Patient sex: M
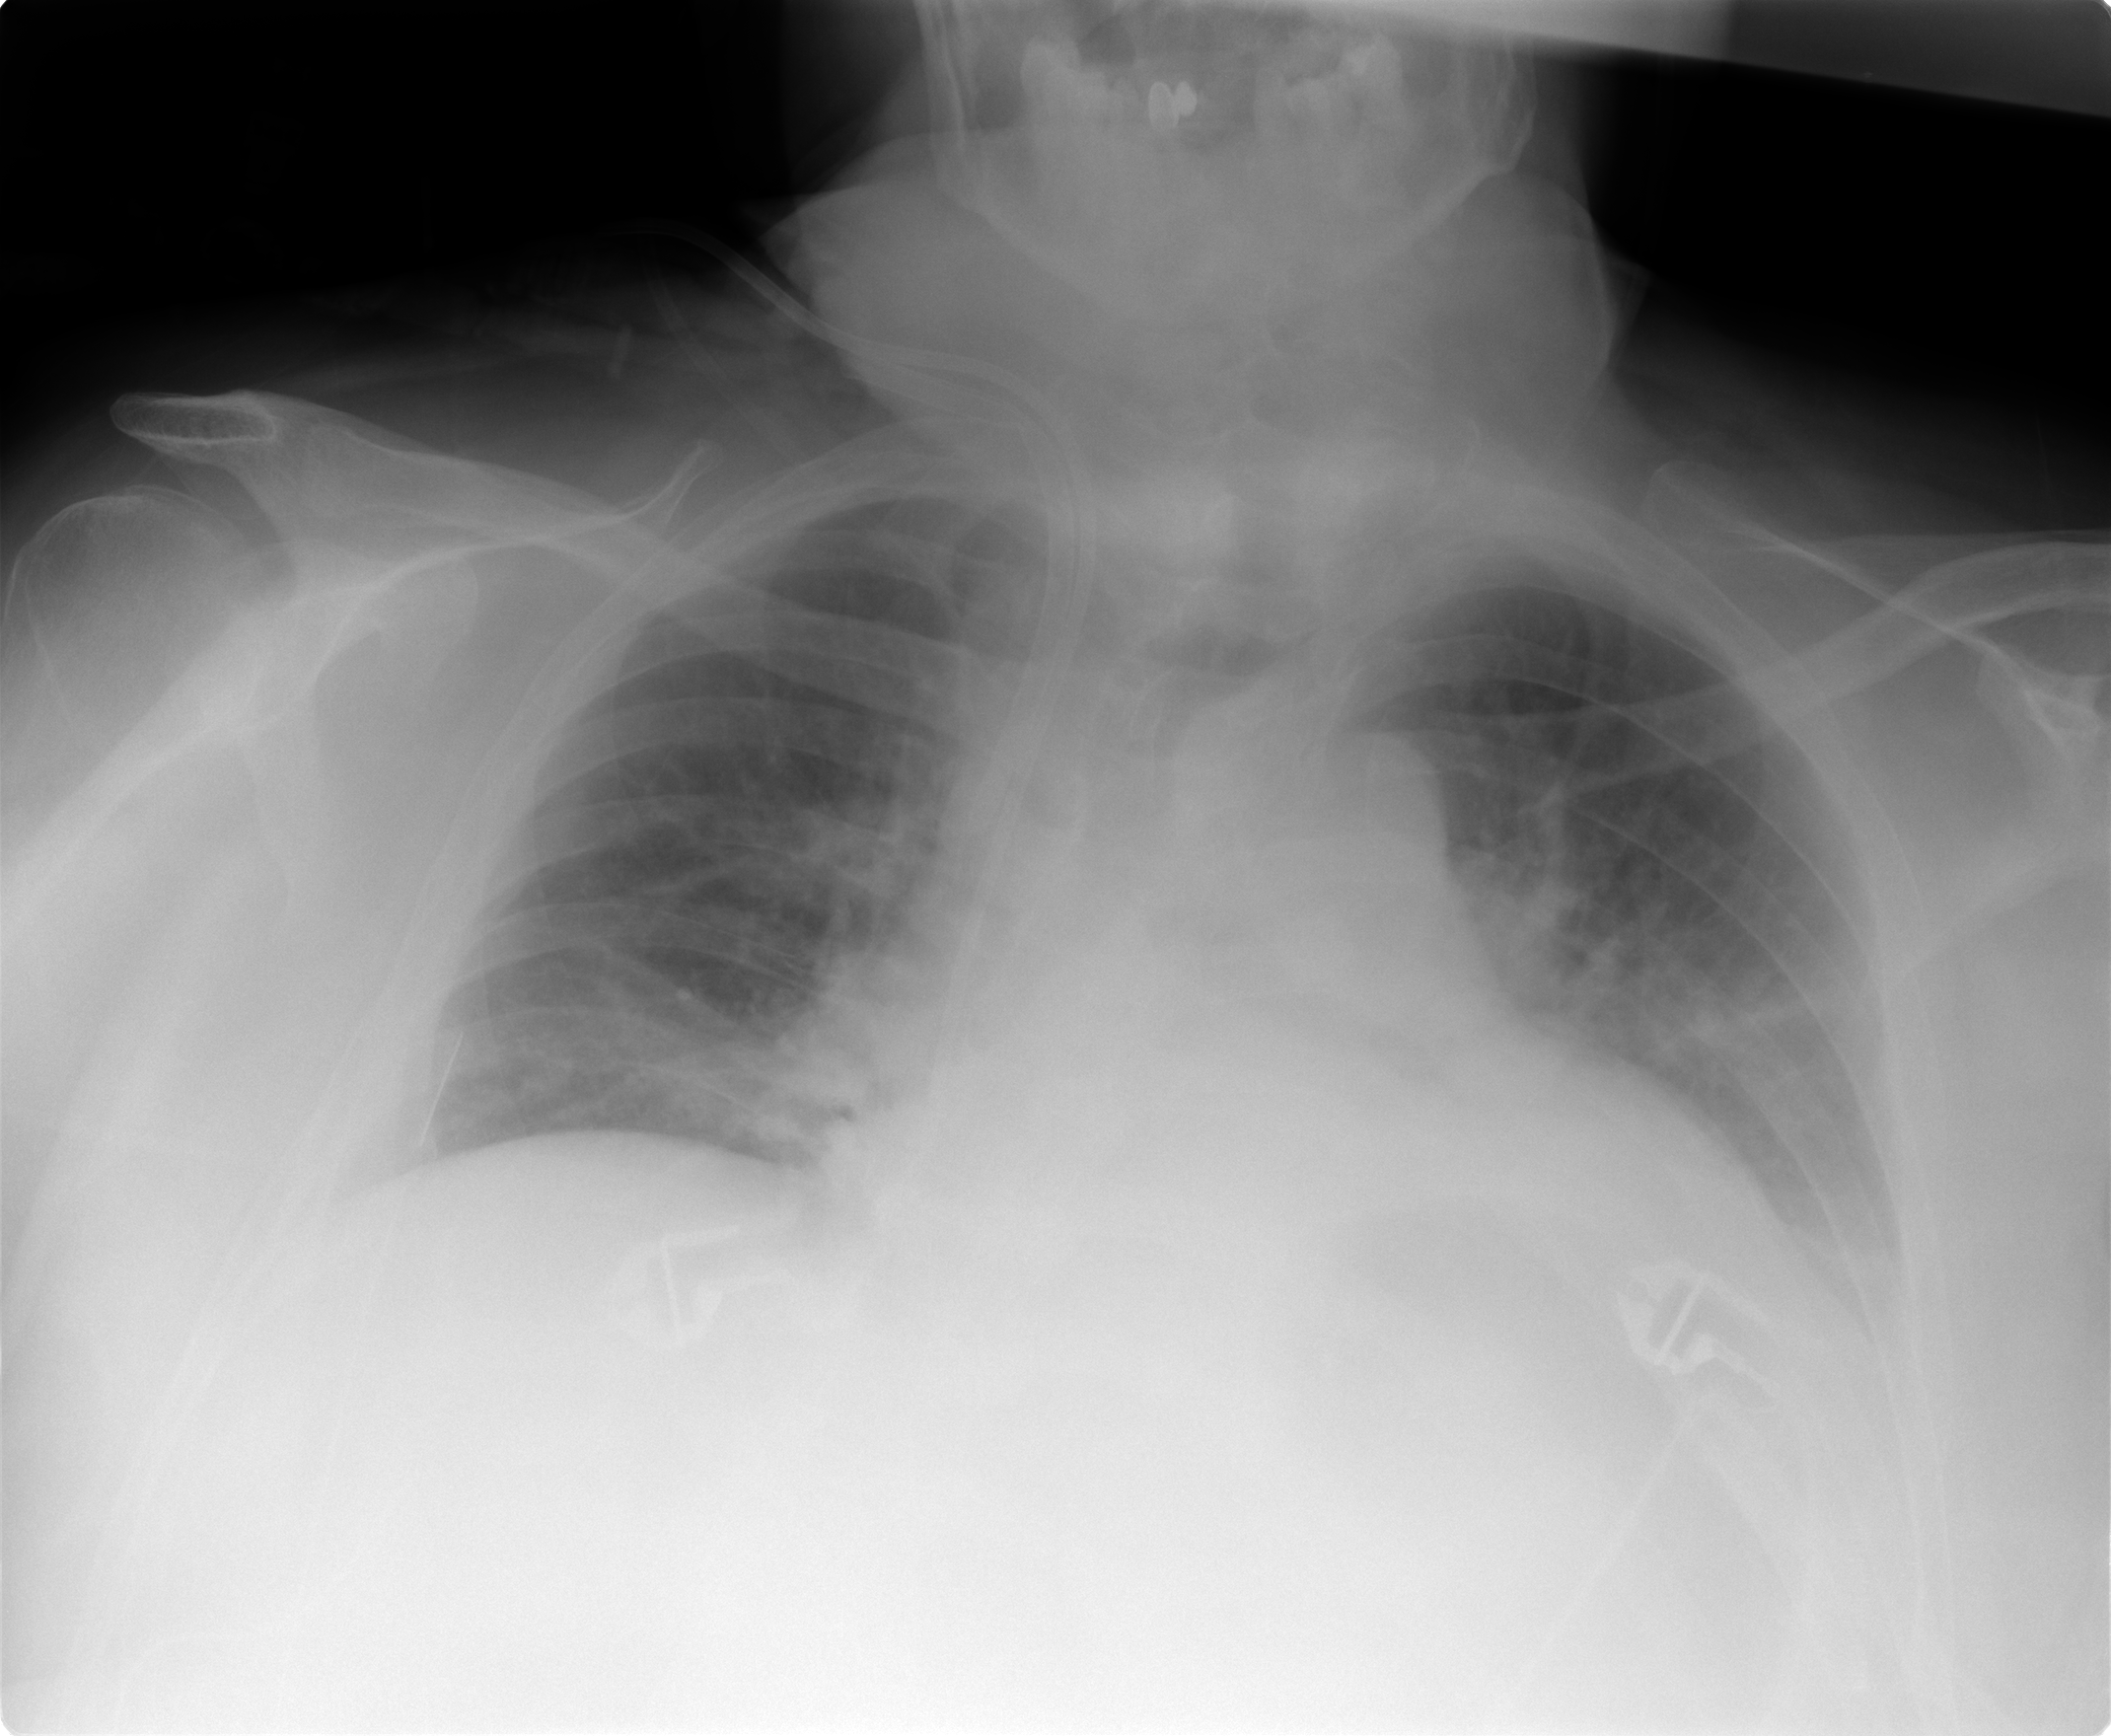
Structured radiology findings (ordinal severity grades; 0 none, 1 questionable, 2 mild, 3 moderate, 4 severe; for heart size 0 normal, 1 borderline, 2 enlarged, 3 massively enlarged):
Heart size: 2
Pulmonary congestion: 0
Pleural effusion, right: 0
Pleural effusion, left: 2
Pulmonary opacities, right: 0
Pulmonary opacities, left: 0
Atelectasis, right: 2
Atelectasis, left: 2